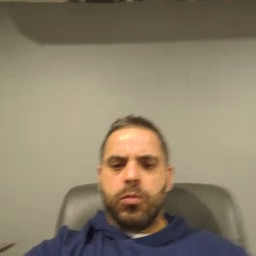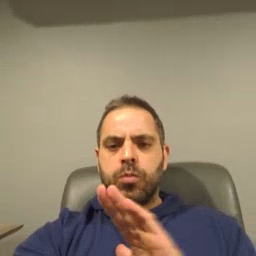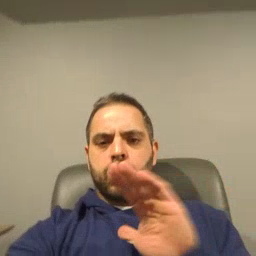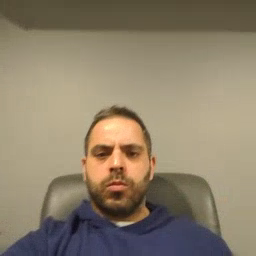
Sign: clean